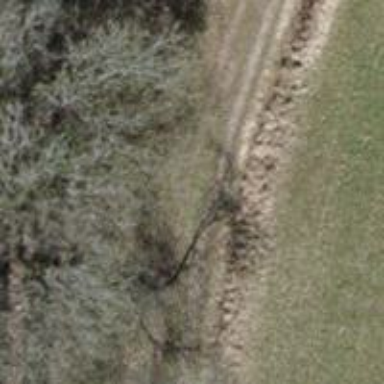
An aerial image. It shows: Gravel track with Grade 3 quality.